Field crop: tomato
Growth stage: 1
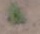
Species: solanum